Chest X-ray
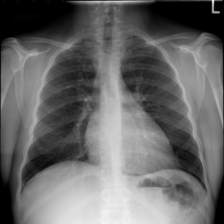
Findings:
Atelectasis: negative
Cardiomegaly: negative
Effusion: negative
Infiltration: negative
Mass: negative
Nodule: negative
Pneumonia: negative
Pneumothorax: negative
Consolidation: negative
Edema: negative
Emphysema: negative
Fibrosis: negative
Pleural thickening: negative
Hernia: negative